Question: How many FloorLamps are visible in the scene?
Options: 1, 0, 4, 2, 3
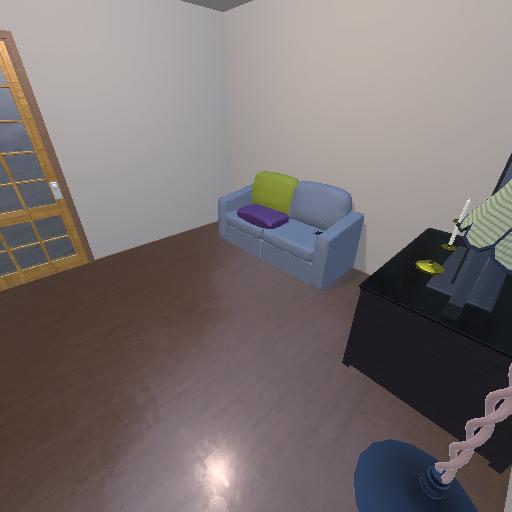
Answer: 1